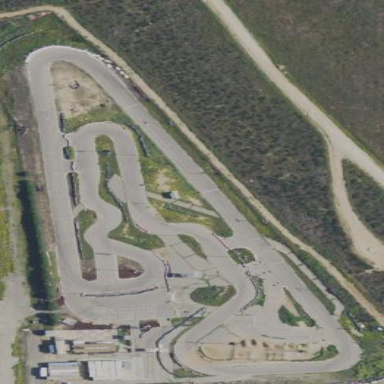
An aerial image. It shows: Karting track on pitch land for leisure.